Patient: sex M, age 48
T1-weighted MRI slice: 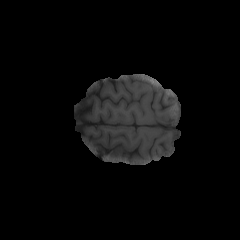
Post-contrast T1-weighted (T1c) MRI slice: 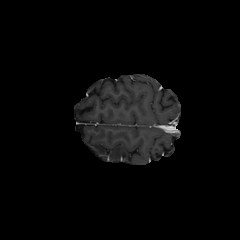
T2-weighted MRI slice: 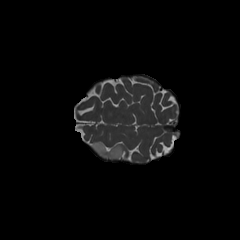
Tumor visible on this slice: yes
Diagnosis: Astrocytoma, IDH-mutant
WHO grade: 3